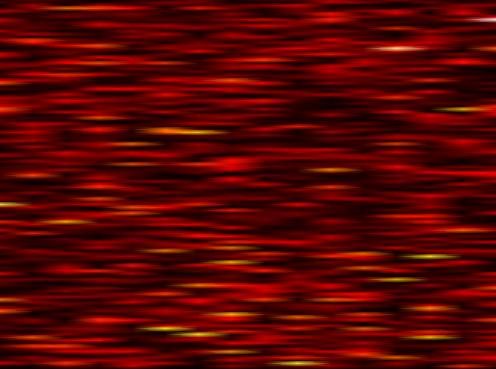
Label: OFDM